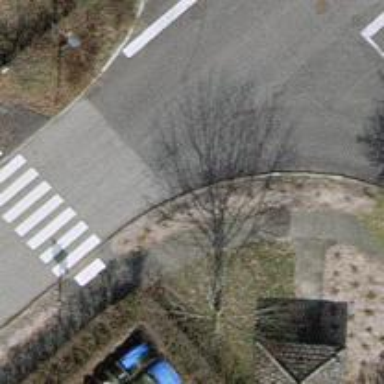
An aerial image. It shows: Marked road crossing.